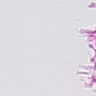
Metastatic tissue present: no